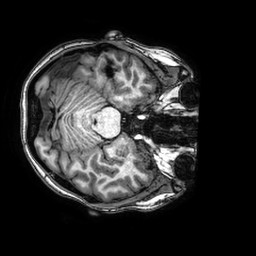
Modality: T1w
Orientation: axial
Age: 29
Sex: female
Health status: healthy